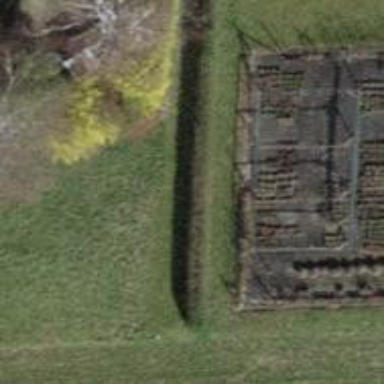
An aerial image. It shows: Hedge barrier.